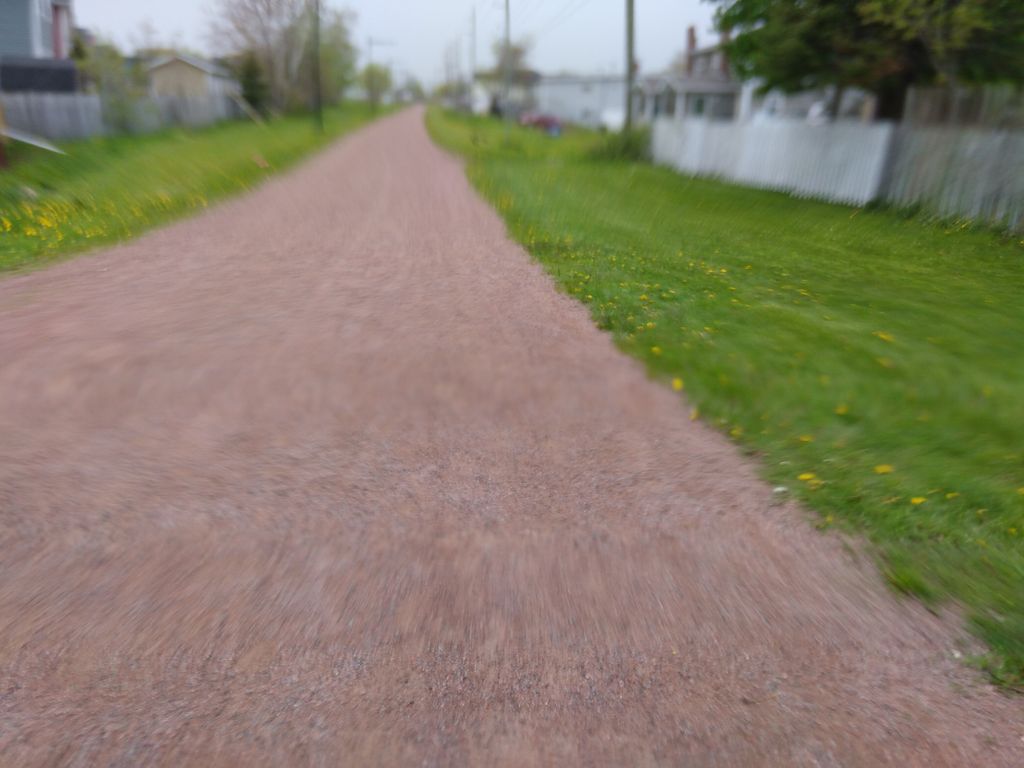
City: charlottetown